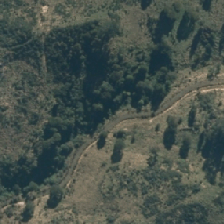
Land cover: grose_broom